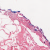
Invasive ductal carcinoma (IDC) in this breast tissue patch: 0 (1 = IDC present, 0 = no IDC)